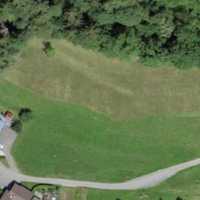
EUNIS habitat code: 24
Species observed at this site:
Centaurea scabiosa